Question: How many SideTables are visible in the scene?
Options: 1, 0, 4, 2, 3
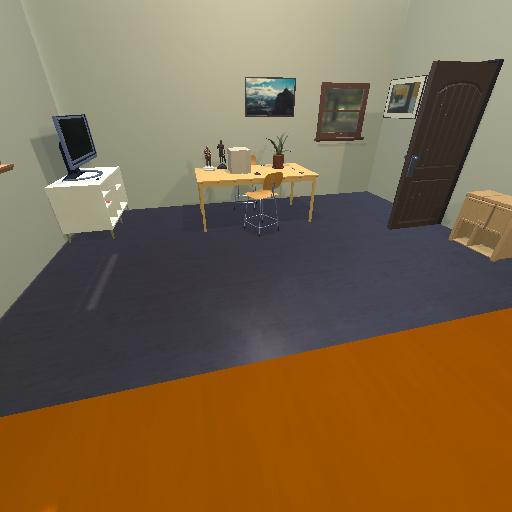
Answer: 1